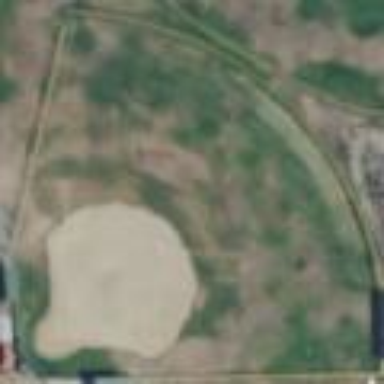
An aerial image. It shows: Baseball pitch for leisure land activities.